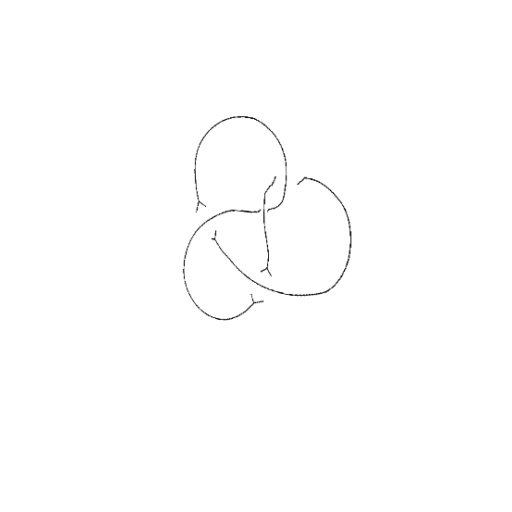
Crossing number: 4